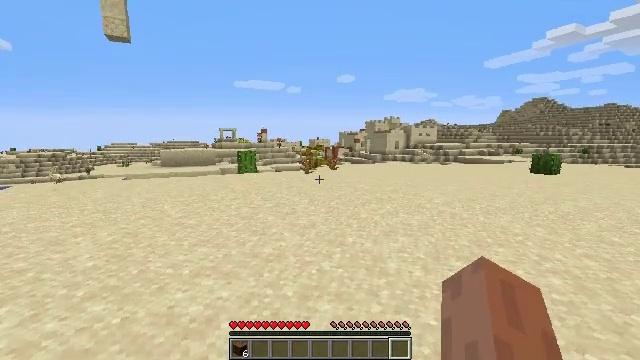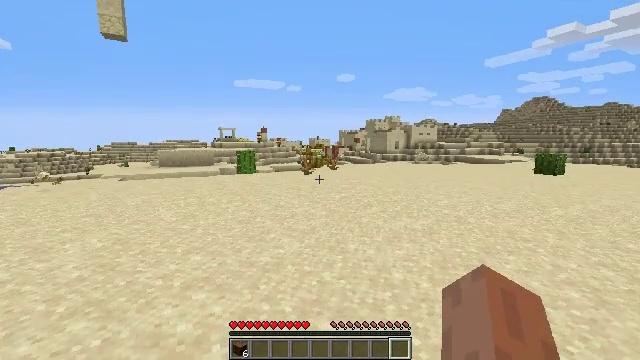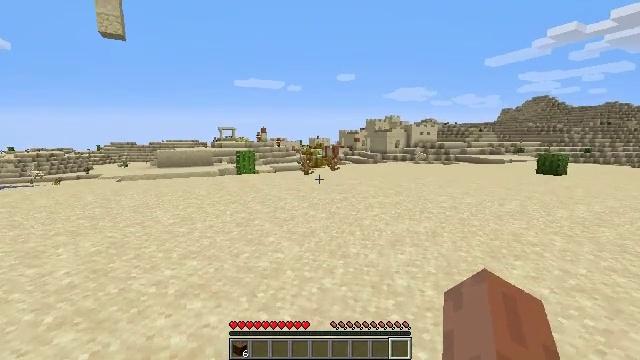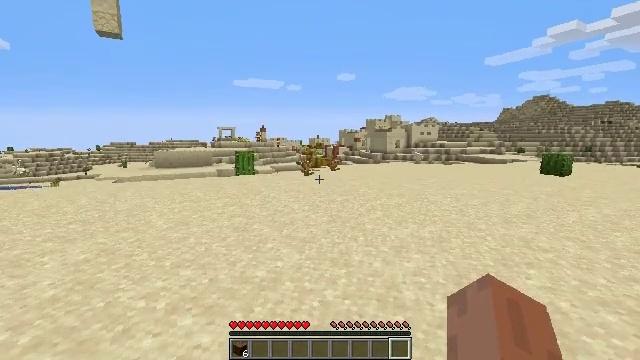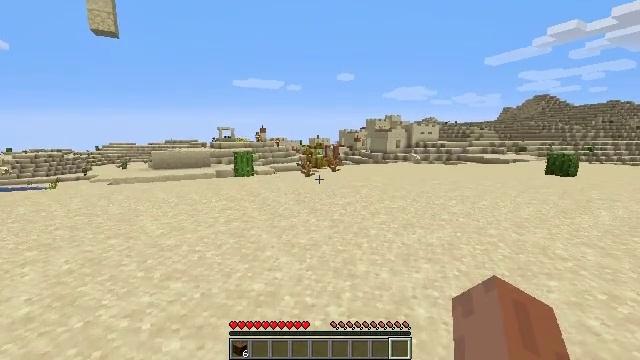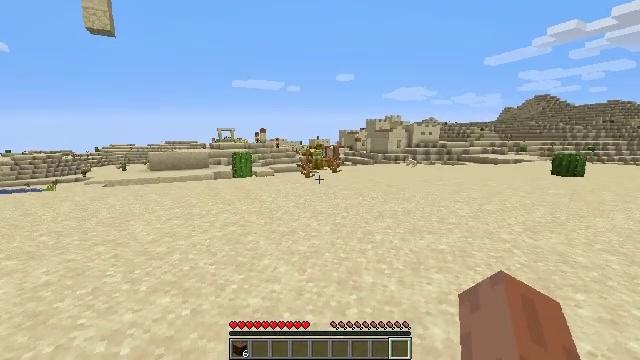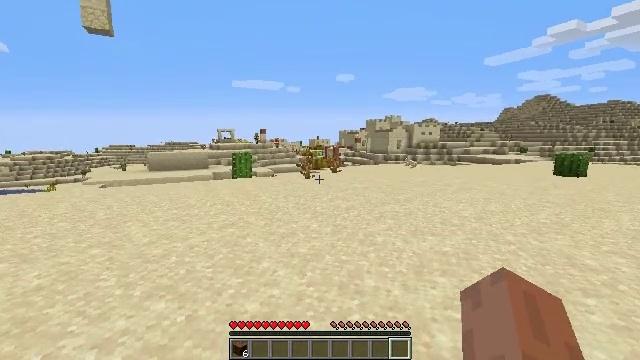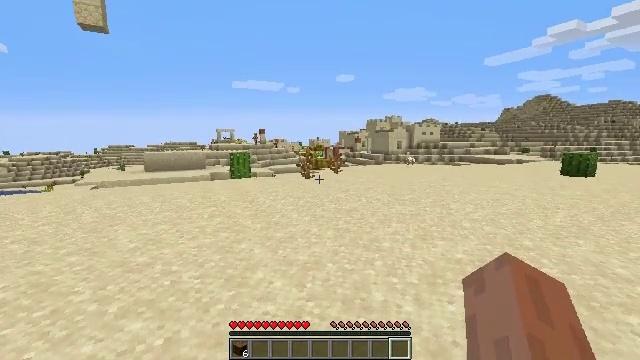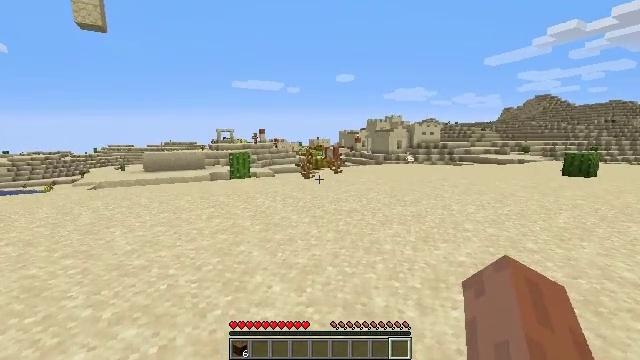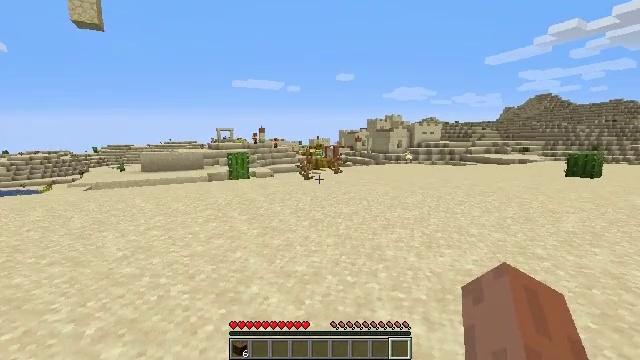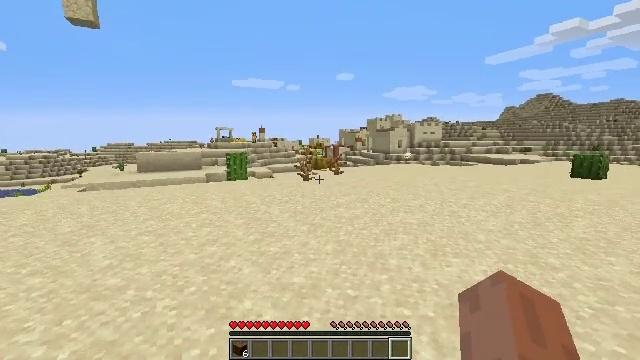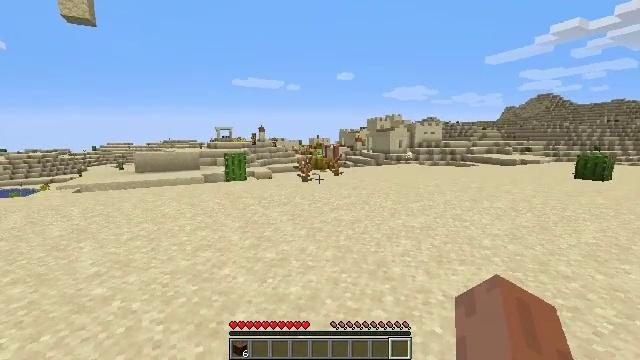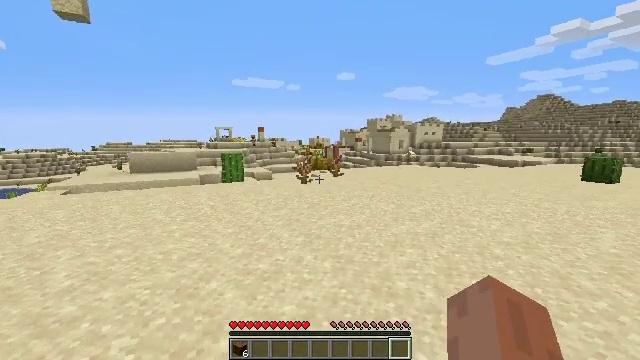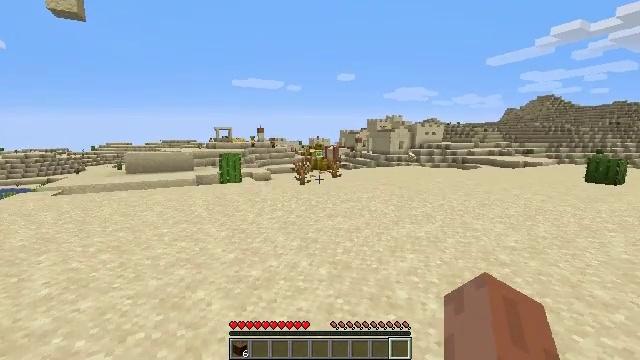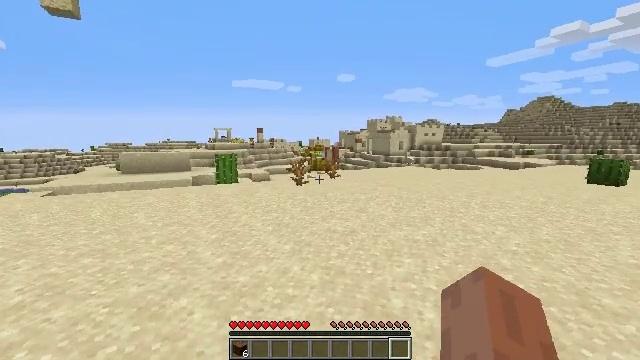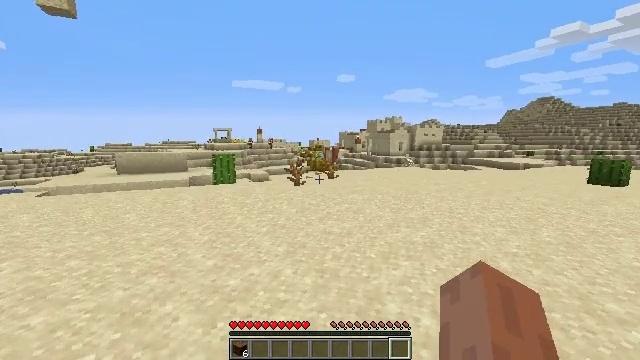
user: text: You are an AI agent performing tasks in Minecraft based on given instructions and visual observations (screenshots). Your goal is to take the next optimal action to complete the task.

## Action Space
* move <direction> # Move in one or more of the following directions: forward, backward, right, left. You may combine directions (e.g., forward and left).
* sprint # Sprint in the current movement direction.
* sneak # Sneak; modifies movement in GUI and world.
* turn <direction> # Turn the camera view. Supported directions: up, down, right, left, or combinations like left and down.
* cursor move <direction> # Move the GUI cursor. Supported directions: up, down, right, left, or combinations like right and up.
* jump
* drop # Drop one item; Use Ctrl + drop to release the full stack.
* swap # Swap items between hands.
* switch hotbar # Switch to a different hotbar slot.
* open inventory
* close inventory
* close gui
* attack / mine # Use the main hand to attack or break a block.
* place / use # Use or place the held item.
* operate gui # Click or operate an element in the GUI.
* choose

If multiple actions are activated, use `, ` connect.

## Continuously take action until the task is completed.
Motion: motion action
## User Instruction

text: Gather cactus by attacking it.
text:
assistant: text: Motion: move forward
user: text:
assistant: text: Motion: move forward
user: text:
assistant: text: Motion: move forward
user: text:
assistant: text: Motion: move forward
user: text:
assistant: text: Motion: move forward
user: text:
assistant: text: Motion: move forward
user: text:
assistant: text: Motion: move forward
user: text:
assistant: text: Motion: move forward
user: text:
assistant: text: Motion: move forward
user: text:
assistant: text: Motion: move forward
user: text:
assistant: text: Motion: move forward
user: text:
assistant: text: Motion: move forward
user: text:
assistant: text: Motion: move forward and move right
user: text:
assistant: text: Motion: move forward and move right
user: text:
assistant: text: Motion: move forward and move right
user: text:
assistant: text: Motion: move forward and move right
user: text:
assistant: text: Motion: move forward and move right
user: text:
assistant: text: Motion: move right, turn left
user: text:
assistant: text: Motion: turn left
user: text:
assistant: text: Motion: turn left
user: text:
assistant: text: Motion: turn left
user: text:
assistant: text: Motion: turn left
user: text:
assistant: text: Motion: turn left
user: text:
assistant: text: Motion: turn right
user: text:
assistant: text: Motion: turn right and down
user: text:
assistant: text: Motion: turn left and down
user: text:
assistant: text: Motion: move forward, turn left
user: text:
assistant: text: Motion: move forward and move right, turn left and up
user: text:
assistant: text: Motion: move forward and move right, turn left
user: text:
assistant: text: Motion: move forward and move right